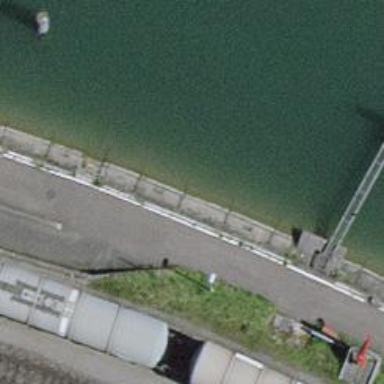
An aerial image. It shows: Mooring area made of concrete.